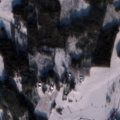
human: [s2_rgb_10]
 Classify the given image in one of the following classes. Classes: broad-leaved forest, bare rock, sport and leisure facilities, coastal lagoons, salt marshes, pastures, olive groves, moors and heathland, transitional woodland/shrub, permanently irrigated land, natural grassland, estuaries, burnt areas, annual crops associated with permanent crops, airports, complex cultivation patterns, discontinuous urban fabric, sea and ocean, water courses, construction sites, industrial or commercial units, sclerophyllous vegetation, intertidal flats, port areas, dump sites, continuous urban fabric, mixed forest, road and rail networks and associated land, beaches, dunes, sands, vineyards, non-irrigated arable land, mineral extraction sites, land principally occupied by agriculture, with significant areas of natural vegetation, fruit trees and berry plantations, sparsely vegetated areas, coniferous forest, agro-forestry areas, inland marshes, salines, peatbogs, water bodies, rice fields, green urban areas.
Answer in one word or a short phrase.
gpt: non-irrigated arable land, land principally occupied by agriculture, with significant areas of natural vegetation, coniferous forest, mixed forest